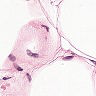
Metastatic tissue present: no